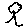
Label: tree